Question: i was making a program to draw a chess board the code is
'''
#include "glut.h"
void myDisplay(void);
void myInit(void);
int main(int argc, char ** argv)
{
glutInit(&argc, argv);
glutInitWindowSize(640, 480);
glutInitWindowPosition(100, 150);
glutCreateWindow("hello");
glutDisplayFunc(myDisplay);
myInit();
glutMainLoop();
return 0;
}
void myInit(void)
{
glClearColor(1, 1, 1, 0);
glColor3f(0, 0, 0);
glPointSize(10);
glutInitDisplayMode(GLUT_SINGLE | GL_RGB);
glMatrixMode(GL_PROJECTION);
glLoadIdentity();
gluOrtho2D(640, 0, 480, 0);
}
void myDisplay(void)
{
glClear(GL_COLOR_BUFFER_BIT);
int counter = 0;
for (GLint x = 0; x < 120; x += 15)
{
for (GLint y = 0; y < 120; y += 15)
{
counter++;
if (counter & 1 ){
glColor3f(.6, .6, .6);
}
else{
glColor3f(.2, .2, .2);
}
glRecti(x, y, (x + 15), (y + 15));
}//end of y
}//end of x
glFlush();
}
'''
and the output was

now if i just add the (=) sign to the condition in my (loops) in the myDisplay function it works fine but it also add one more row and one more colu. so it's a new chess bored 9X9
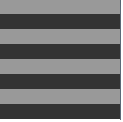
Answer: It "works" when you use '<=' of course, since then, you are drawing an odd number of rectangles per column. But if you draw the correct number of 8, you get an even number of invocations of your inner loop,hence counter will always be even when you start a new column.
That is due to the fact that 'counter & 1' is just not the right condition to make a checkerboard pattern. The simplest approach in your case would be to drop 'counter' alltogether and just use something like '((x+y)/15) & 1' to check which type of field you are at.